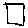
Label: square